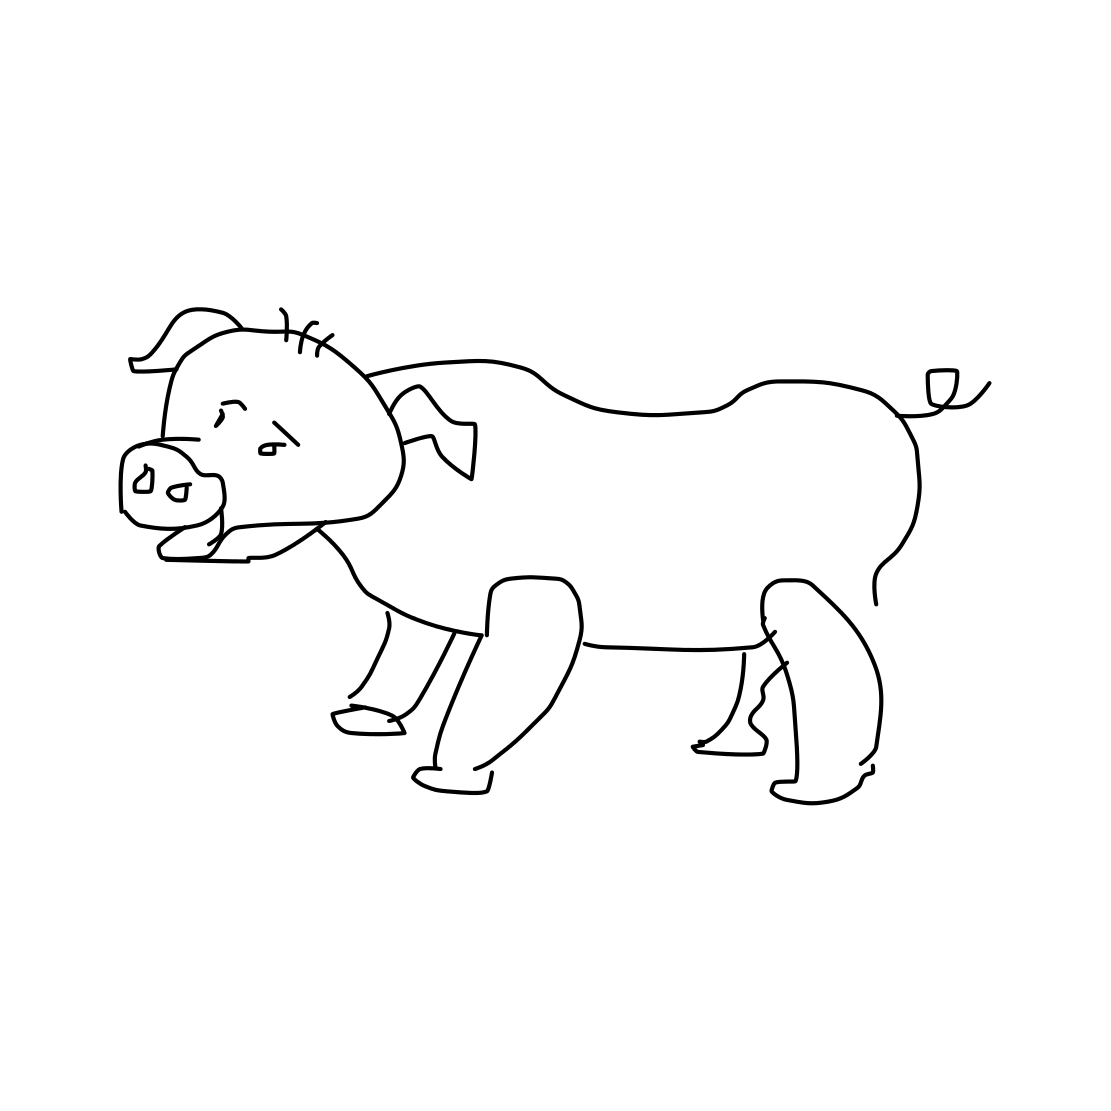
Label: pig